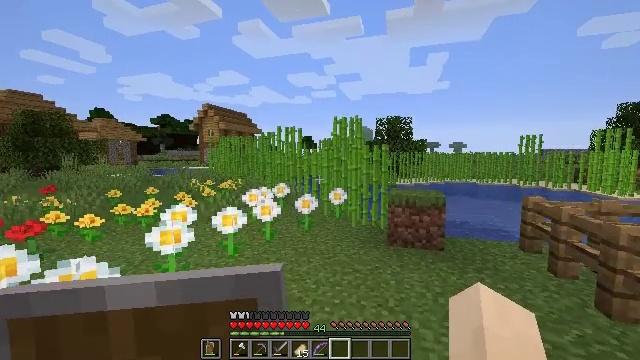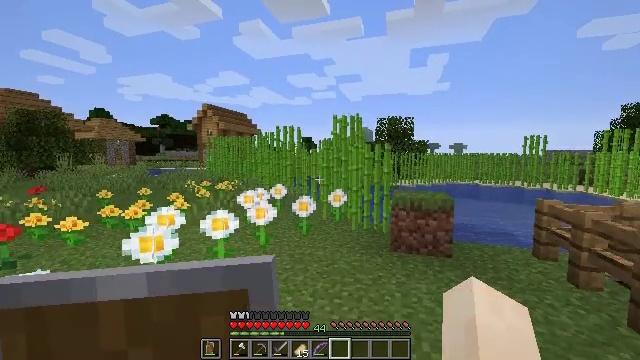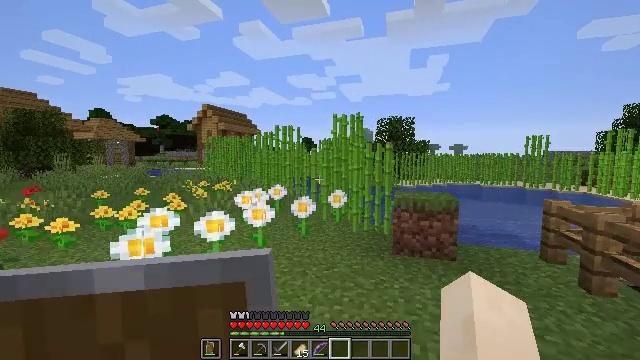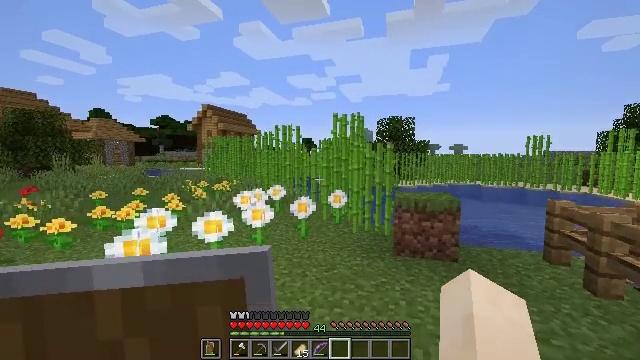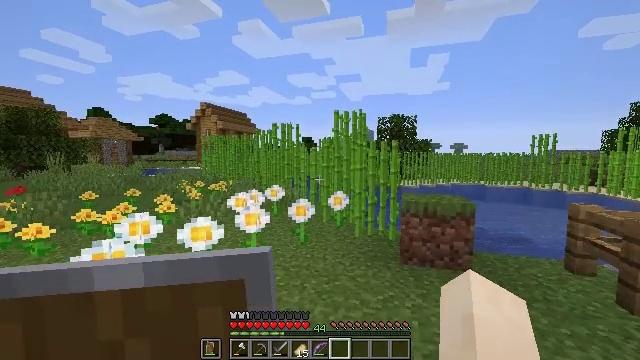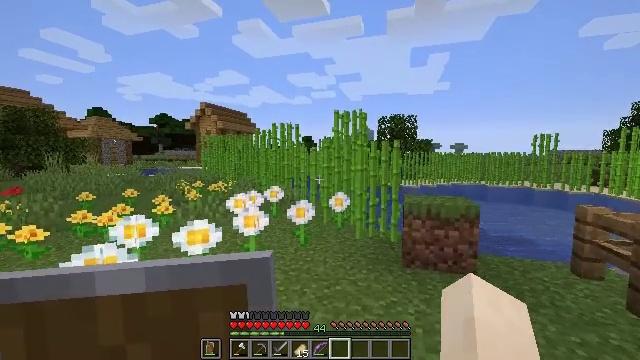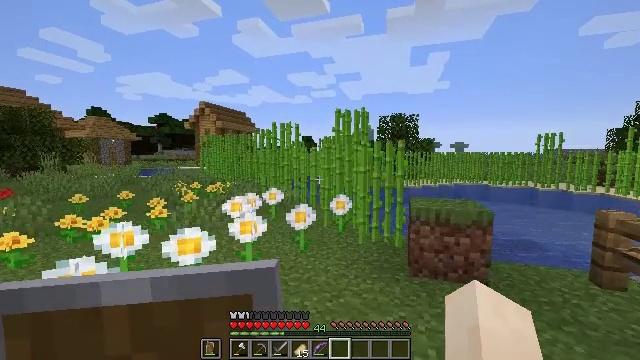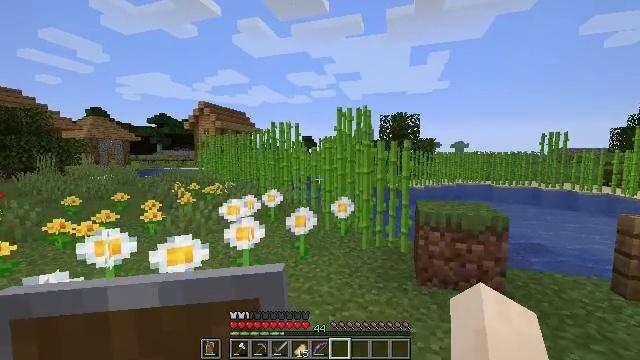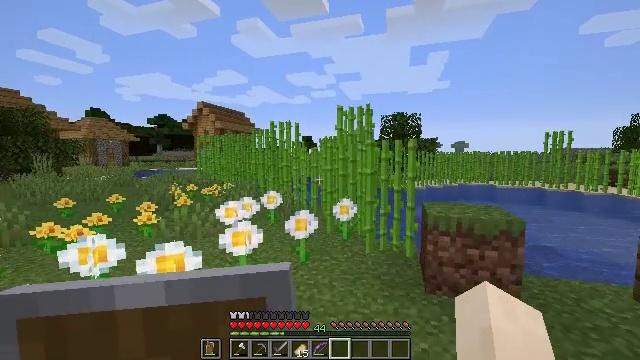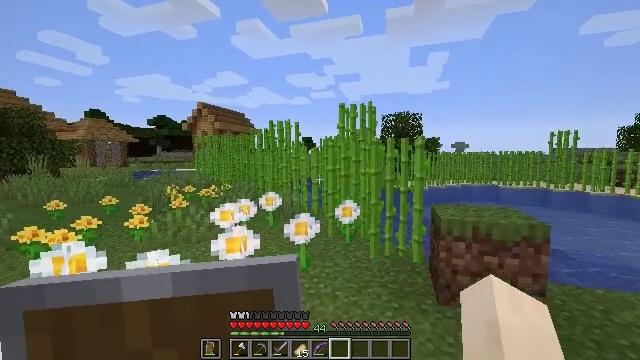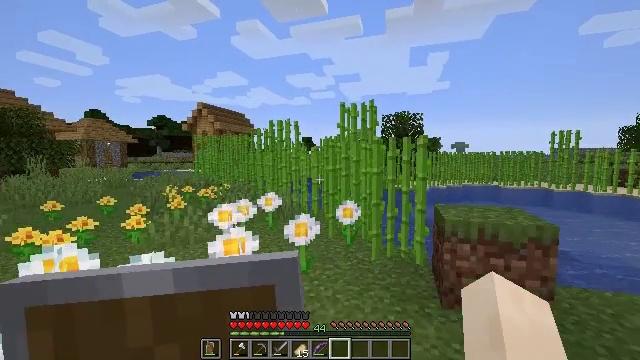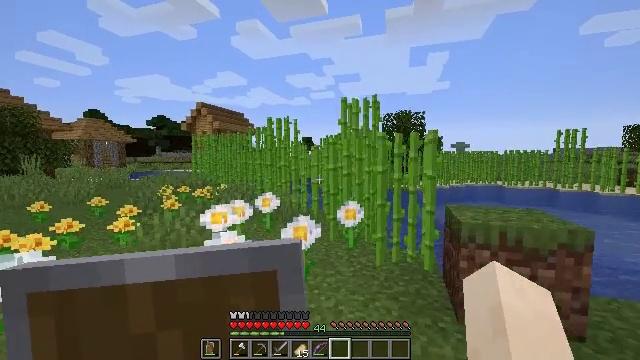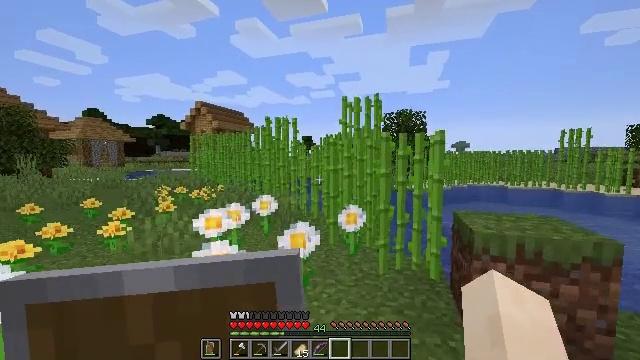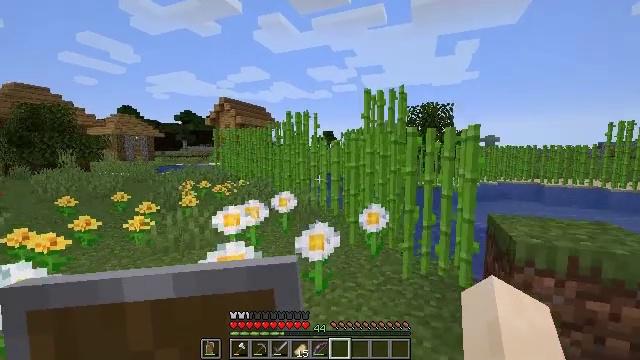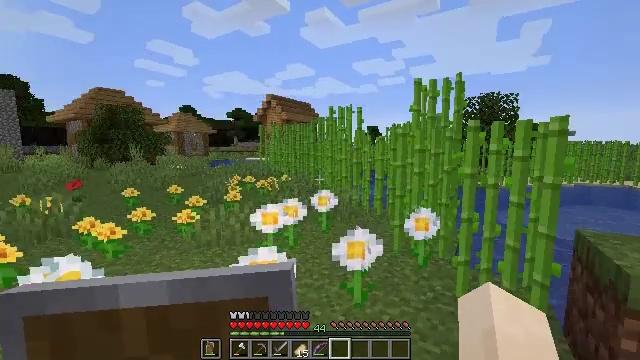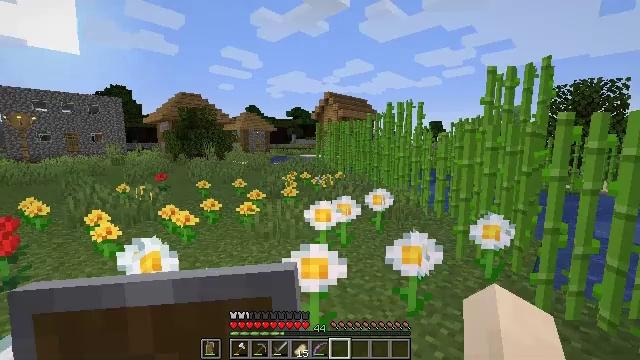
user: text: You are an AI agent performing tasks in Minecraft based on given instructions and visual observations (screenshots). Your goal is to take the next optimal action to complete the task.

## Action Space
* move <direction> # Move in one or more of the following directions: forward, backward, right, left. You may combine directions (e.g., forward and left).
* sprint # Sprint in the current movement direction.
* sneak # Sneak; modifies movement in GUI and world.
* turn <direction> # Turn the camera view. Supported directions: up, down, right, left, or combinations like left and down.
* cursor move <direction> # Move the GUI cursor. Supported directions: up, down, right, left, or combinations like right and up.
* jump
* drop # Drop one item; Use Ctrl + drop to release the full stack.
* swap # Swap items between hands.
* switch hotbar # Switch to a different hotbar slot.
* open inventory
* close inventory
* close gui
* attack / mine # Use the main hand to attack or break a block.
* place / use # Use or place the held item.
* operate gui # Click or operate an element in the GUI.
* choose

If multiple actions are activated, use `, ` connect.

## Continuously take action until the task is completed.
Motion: motion action
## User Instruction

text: Mine the spawner block.
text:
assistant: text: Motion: move forward
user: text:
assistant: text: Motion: move forward
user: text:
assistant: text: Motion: move forward
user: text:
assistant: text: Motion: move forward
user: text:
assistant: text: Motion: move forward
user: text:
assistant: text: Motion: move forward
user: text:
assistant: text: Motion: move forward
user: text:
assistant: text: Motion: move forward
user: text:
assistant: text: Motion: move forward
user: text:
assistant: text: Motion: move forward
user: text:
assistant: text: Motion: move forward
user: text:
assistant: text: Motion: move forward
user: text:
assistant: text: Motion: move forward, turn left and down
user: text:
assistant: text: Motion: move forward, turn left
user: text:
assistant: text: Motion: move forward, turn left
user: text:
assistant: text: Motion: move forward, turn left
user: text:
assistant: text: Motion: move forward
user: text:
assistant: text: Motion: move forward
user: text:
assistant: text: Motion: move forward
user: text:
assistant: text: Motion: move forward
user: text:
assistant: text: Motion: move forward
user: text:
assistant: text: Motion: move forward
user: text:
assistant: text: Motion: move forward
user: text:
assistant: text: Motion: move forward
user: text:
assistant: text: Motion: move forward
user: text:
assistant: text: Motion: move forward
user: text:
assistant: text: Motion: move forward
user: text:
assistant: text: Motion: move forward
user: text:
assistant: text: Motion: move forward
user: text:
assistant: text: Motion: move forward